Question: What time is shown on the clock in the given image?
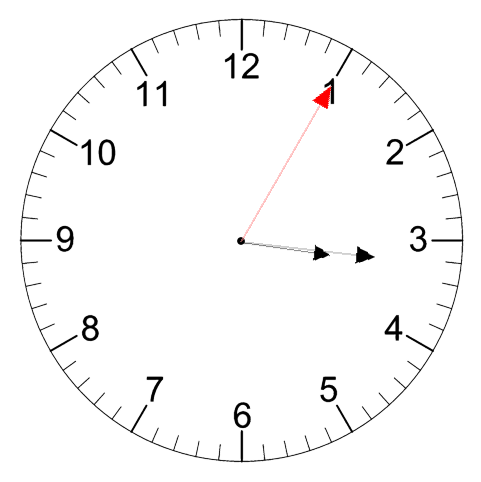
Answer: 03:16:05